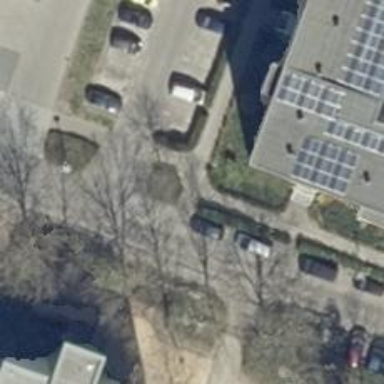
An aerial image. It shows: Sidewalk.